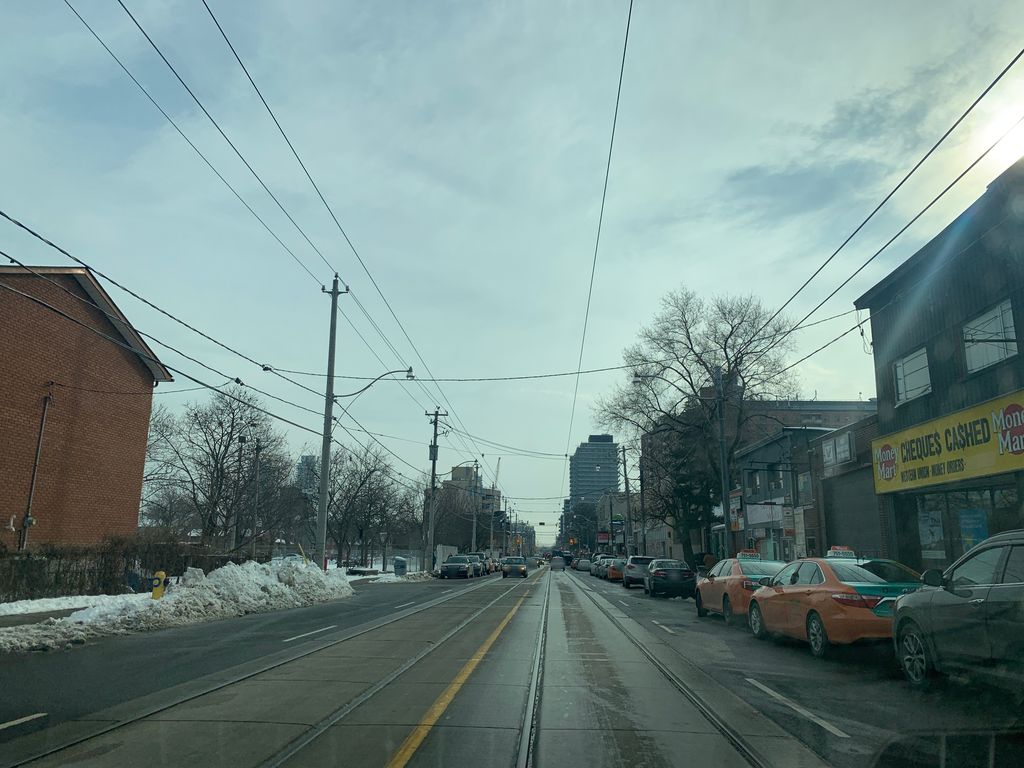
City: toronto